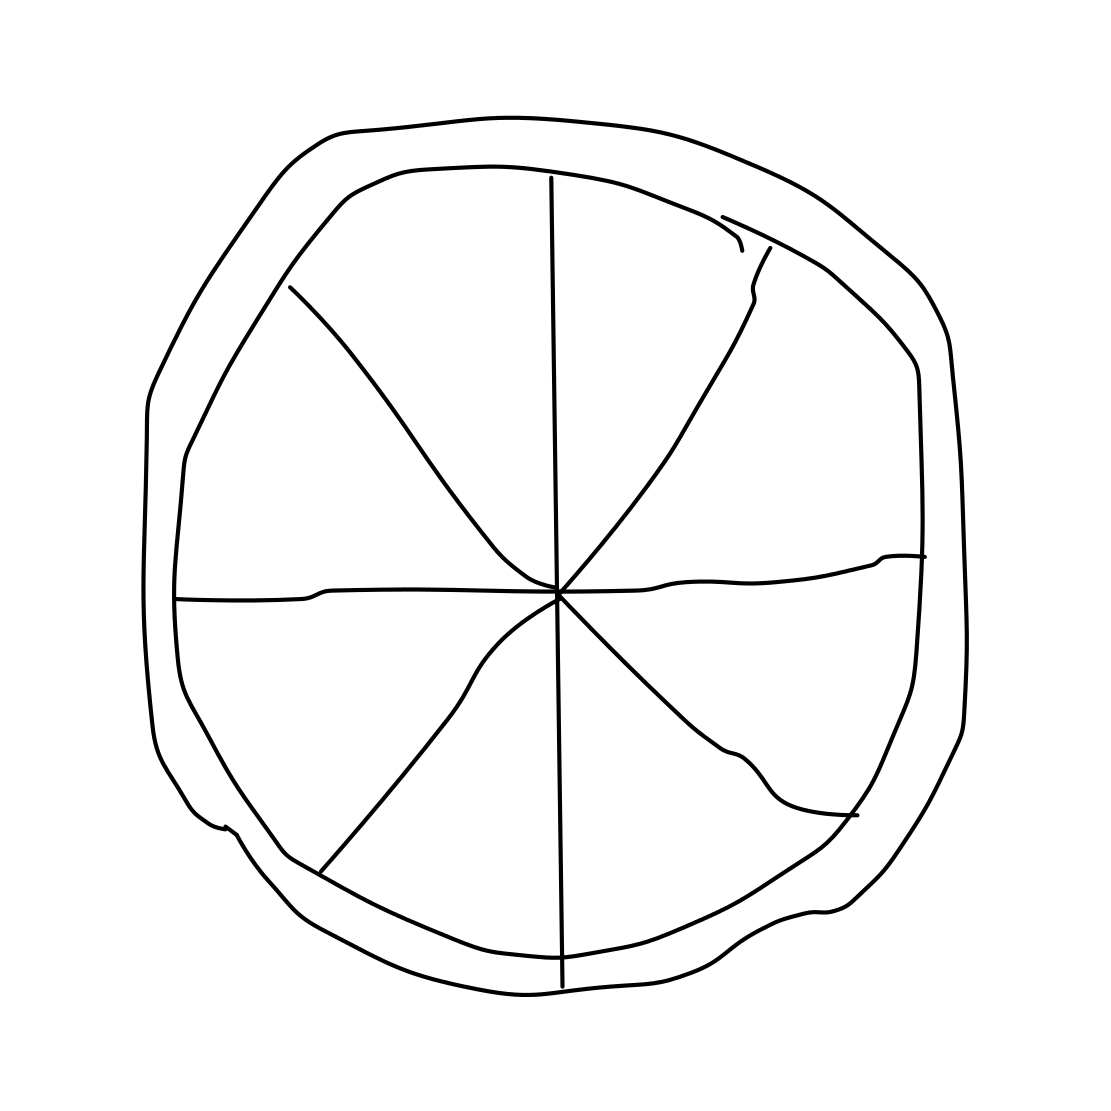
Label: pizza